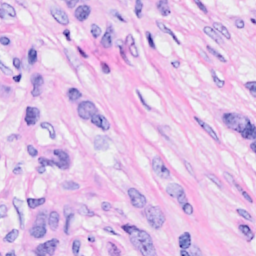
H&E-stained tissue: Breast